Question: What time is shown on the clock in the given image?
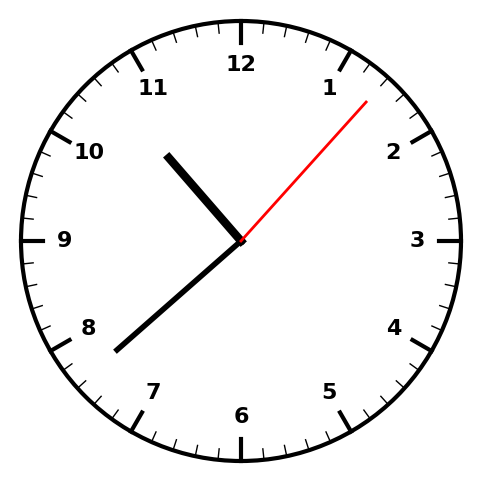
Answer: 10:38:07